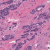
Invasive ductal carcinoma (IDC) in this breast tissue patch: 1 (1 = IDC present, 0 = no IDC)